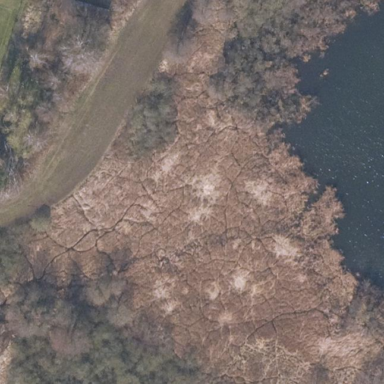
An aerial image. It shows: Wetland area dominated by reedbeds.